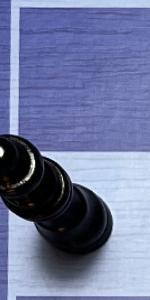
Label: Queen_Black